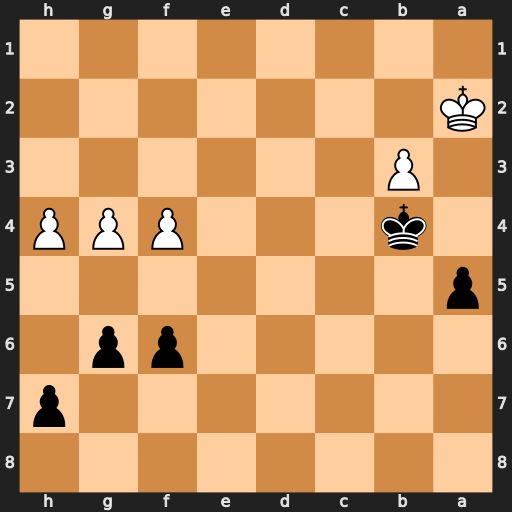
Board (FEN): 8/7p/5pp1/p7/1k3PPP/1P6/K7/8
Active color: b
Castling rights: -
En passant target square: -
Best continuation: a4 bxa4 Kxa4